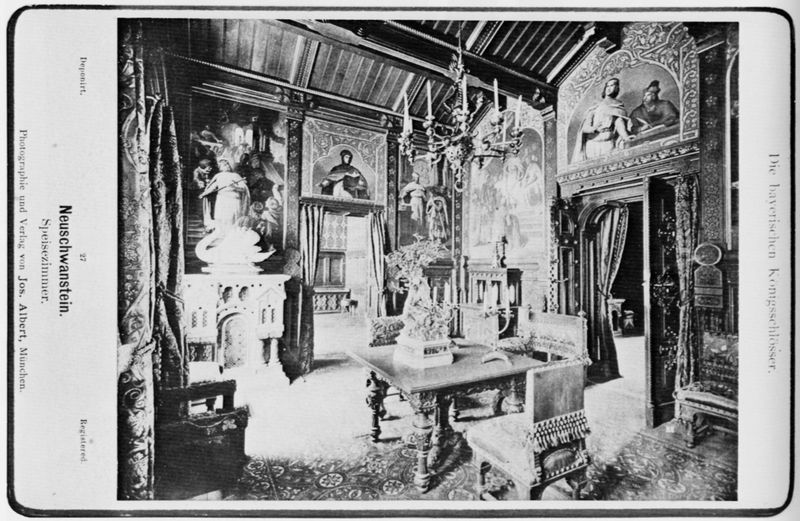
Titel: Bayerische Königsschlösser, Neuschwanstein - Speisezimmer
Künstler: Joseph Albert
Institution: Privatsammlung
Schlagwörter: gemälde, weiß, fenster, grau, holz, licht, raum, schwarz, stuhl, stühle, tisch, tür, zimmer, gebäude, haus, schloss, ornament, teppich, wand, barock, rahmen, bild, innenraum, möbel, vorhang, boden, interieur, sessel, decke, innen, rokoko, kamin, ofen, engel, statue, vase, deutschland, bilder, türen, türe, bank, saal, romantik, könig, essen, salon, vorhänge, wandmalerei, tepich, teppichboden, esszimmer, kerzen, kronleuchter, leuchter, lüster, türflügel, teppiche, galerie, foto, fotografie, photographie, wände, spiel, eingang, burg, durchblick, bayern, palast, porträts, schwarz-weiss, staub, holzdecke, ritter, photo, karte, kerzenleuchter, skulpturen, plastiken, fresken, historismus, heilige, museum, geöffnet, postkarte, teppicht, einrichtung, prunk, mittelalterlich, gegenstände, antichambre, supraporte, eklektizismus, ausstattung, ölbilder, ludwig ii., märchenschloss, neuschwanstein, eklektisch, speisezimmer, speisesaal, inneneinrichtung, trist, täfelung, nymphenzimmer, photograpfie, speiseraum, vorzimmer, phoro, ritterlich, 19. jahrhundert, königszimmer, sammelkarte, spil